Field crop: tomato
Growth stage: 1
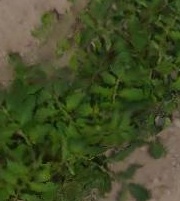
Species: tomato